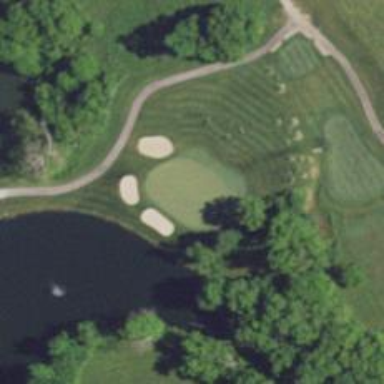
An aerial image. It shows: Golf hole.